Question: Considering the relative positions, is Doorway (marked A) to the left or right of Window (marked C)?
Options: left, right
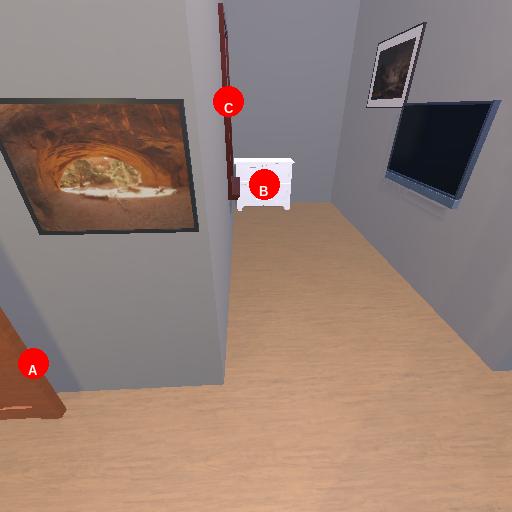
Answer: left